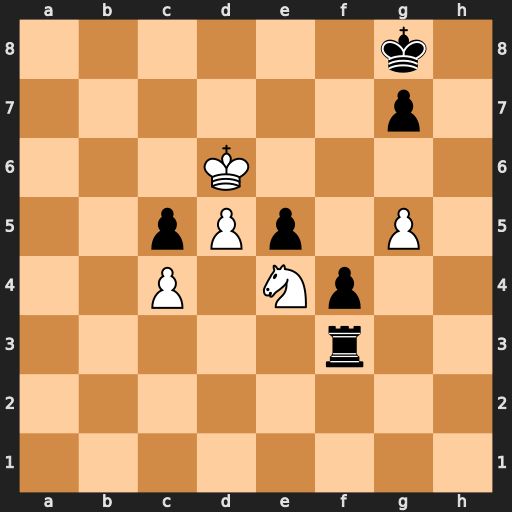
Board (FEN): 6k1/6p1/3K4/2pPp1P1/2P1Np2/5r2/8/8
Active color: w
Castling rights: -
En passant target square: -
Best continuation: Ke7 Kh7 d6 Rd3 Nxc5 Rd4 d7